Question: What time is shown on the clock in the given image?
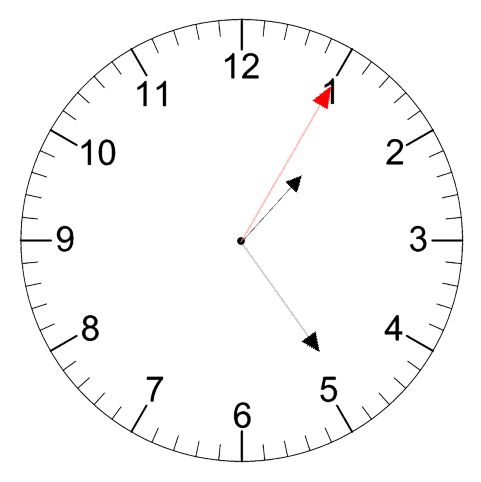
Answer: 01:24:05